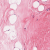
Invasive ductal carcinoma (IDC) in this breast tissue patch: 0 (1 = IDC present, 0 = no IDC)